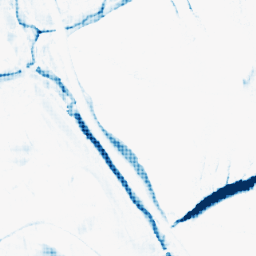
Category: morphological
Decomposition family: morphological_rect
Decomposition parameters: operation: closing
width: 5
height: 20
Upsampling method: sinc_hamming
Upsampling parameters: scale: 4
kernel_size: 4
Upsampling scale: 4